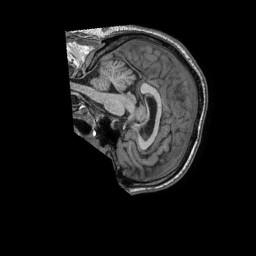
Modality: T1w
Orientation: sagittal
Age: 78
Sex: male
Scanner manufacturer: philips
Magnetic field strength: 1.5 T
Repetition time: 0.007068 s
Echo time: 0.003205 s